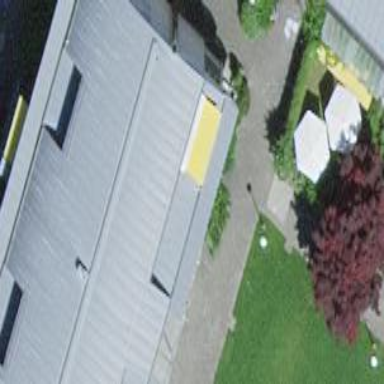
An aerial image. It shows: Residential building with flat roof.